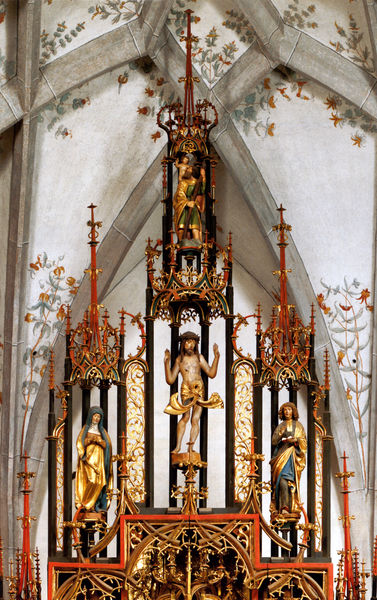
Titel: Hochaltar, Gesprenge
Künstler: Jörg Lederer
Standort: Latsch im Vintschgau
Institution: Spitalkirche Heilig Geist
Schlagwörter: baum, blau, blätter, gott, mann, nackt, weiß, gelb, grün, menschen, blume, blumen, braun, bunt, frau, hell, holz, kleid, orange, schmuck, schwarz, säule, rot, schleier, tuch, malerei, wand, arme, geschichte, johannes, mensch, spitze, täufer, innenraum, kirche, figur, gewand, gold, pose, decke, spitzen, blatt, pflanzen, gotik, krone, engel, ranken, deutschland, farbig, stab, farbe, figuren, floral, verzierung, bemalt, foto, wei, gewölbe, vergoldet, kreuz, türmchen, dom, rippen, hallo, kunst, altar, hochaltar, kathedrale, schnitzerei, gemäuer, kreuzrippen, kreuzrippengewölbe, skulpturen, kreuze, statuen, gotisch, kreuzgewölbe, christus, jesus, jesus christus, wundmale, mittelalter, apsis, segnen, chor, heilige, fresko, filigran, heilig, maria, glauben, auszug, jesu, maria magdalena, kräuter, schrein, christentum, dornenkrone, schnitzen, schnitzwerk, josef, aufsatz, kapitel, gibel, aufbau, maßwerk, fialen, jesuskind, johannes der täufer, iss, wimperg, fiale, spätgotik, gesprenge, deesis, schnitzaltar, sternrippengewölbe, netzgewölbe, laltar, christopherus, christophorus, gespränge, holzfiguren, fassmalerei, astwerk, segnend, paulus, ltar, nichts, johanne, kanzlei, altrar, alen, kruzgewölbe, kruezgewölbe, vergolde, bemahlt, auferstanen, suferstandener, bemehlt